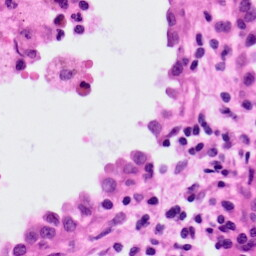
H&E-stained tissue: Lung